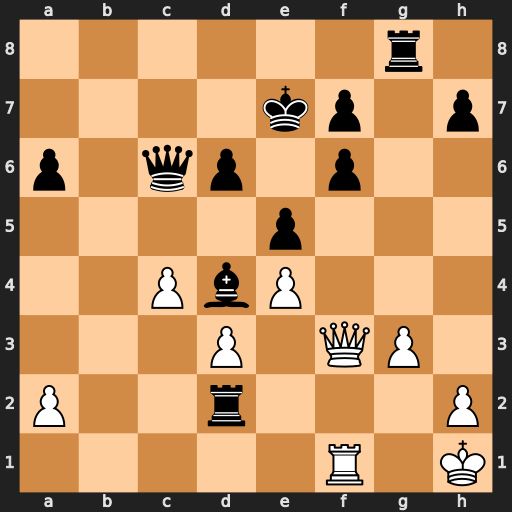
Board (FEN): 6r1/4kp1p/p1qp1p2/4p3/2PbP3/3P1QP1/P2r3P/5R1K
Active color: w
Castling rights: -
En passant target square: -
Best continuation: Qxf6+ Ke8 Qxf7+ Kd8 Qxg8+ Kc7 Rf7+